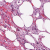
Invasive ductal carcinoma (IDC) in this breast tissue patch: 0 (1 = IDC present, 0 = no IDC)